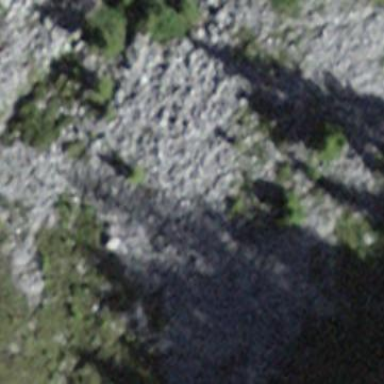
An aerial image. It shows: Natural scree.